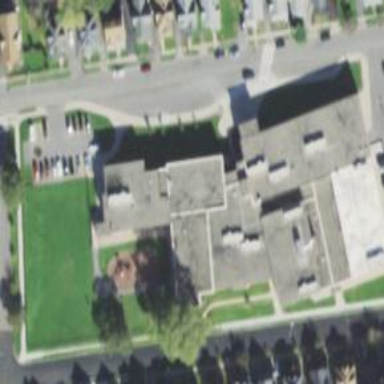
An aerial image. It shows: School.